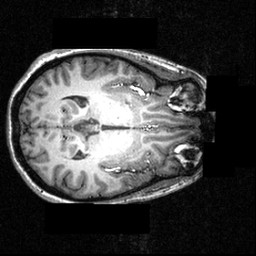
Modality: T1w
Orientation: axial
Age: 23
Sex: female
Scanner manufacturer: siemens
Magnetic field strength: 3.951 T
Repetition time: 1.5 s
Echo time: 0.00335 s